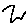
Label: zigzag